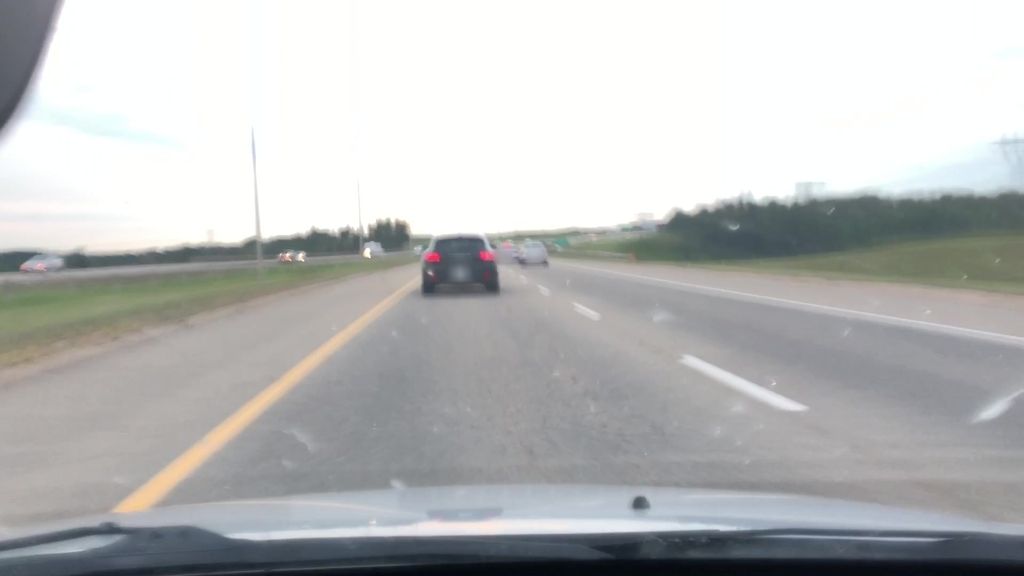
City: edmonton